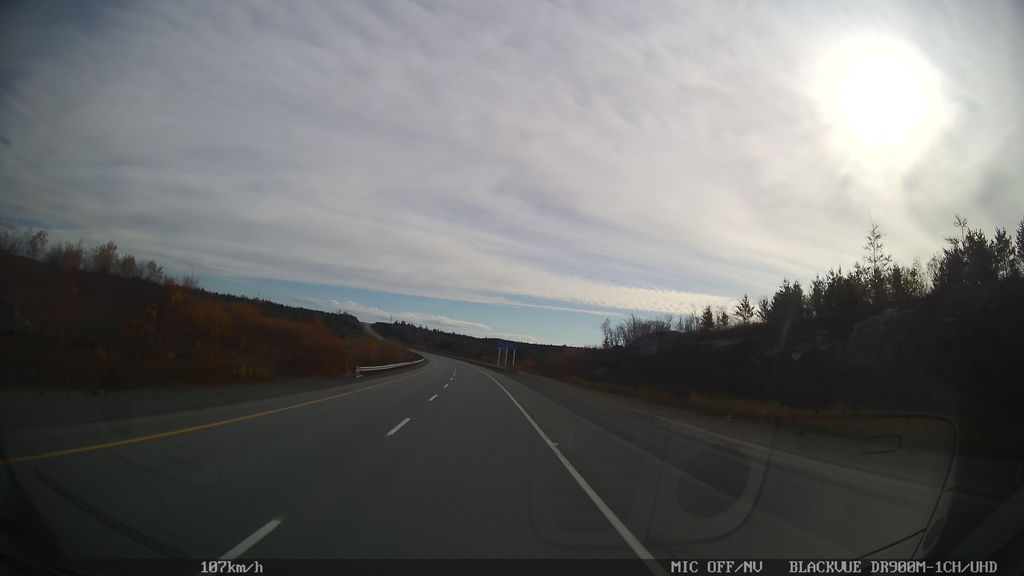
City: halifax